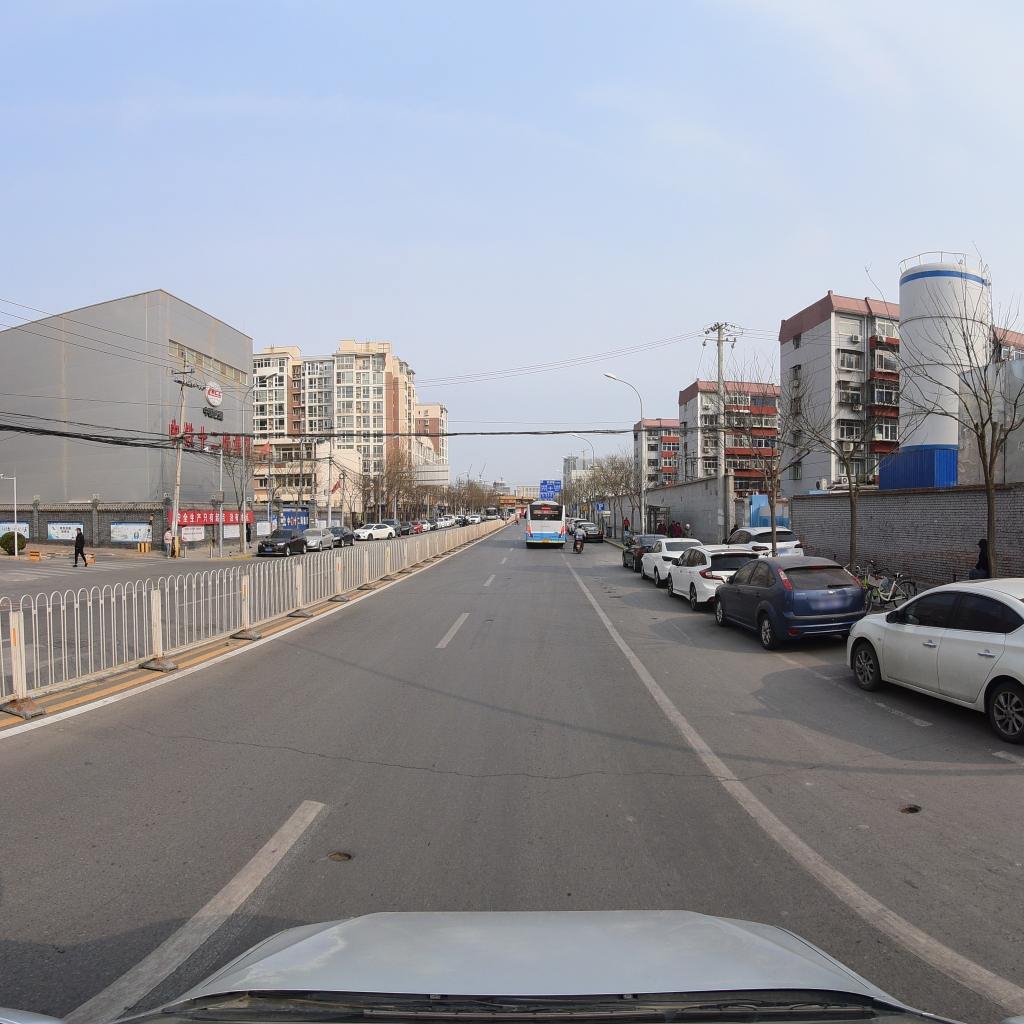
Region: Fengtai
Road damage annotations: pothole, transverse crack, pothole